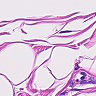
Metastatic tissue present: no